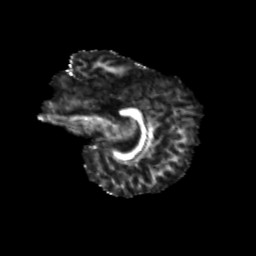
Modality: FA
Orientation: sagittal
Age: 10
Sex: male
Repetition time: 9.5 s
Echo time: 0.089 s